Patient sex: F
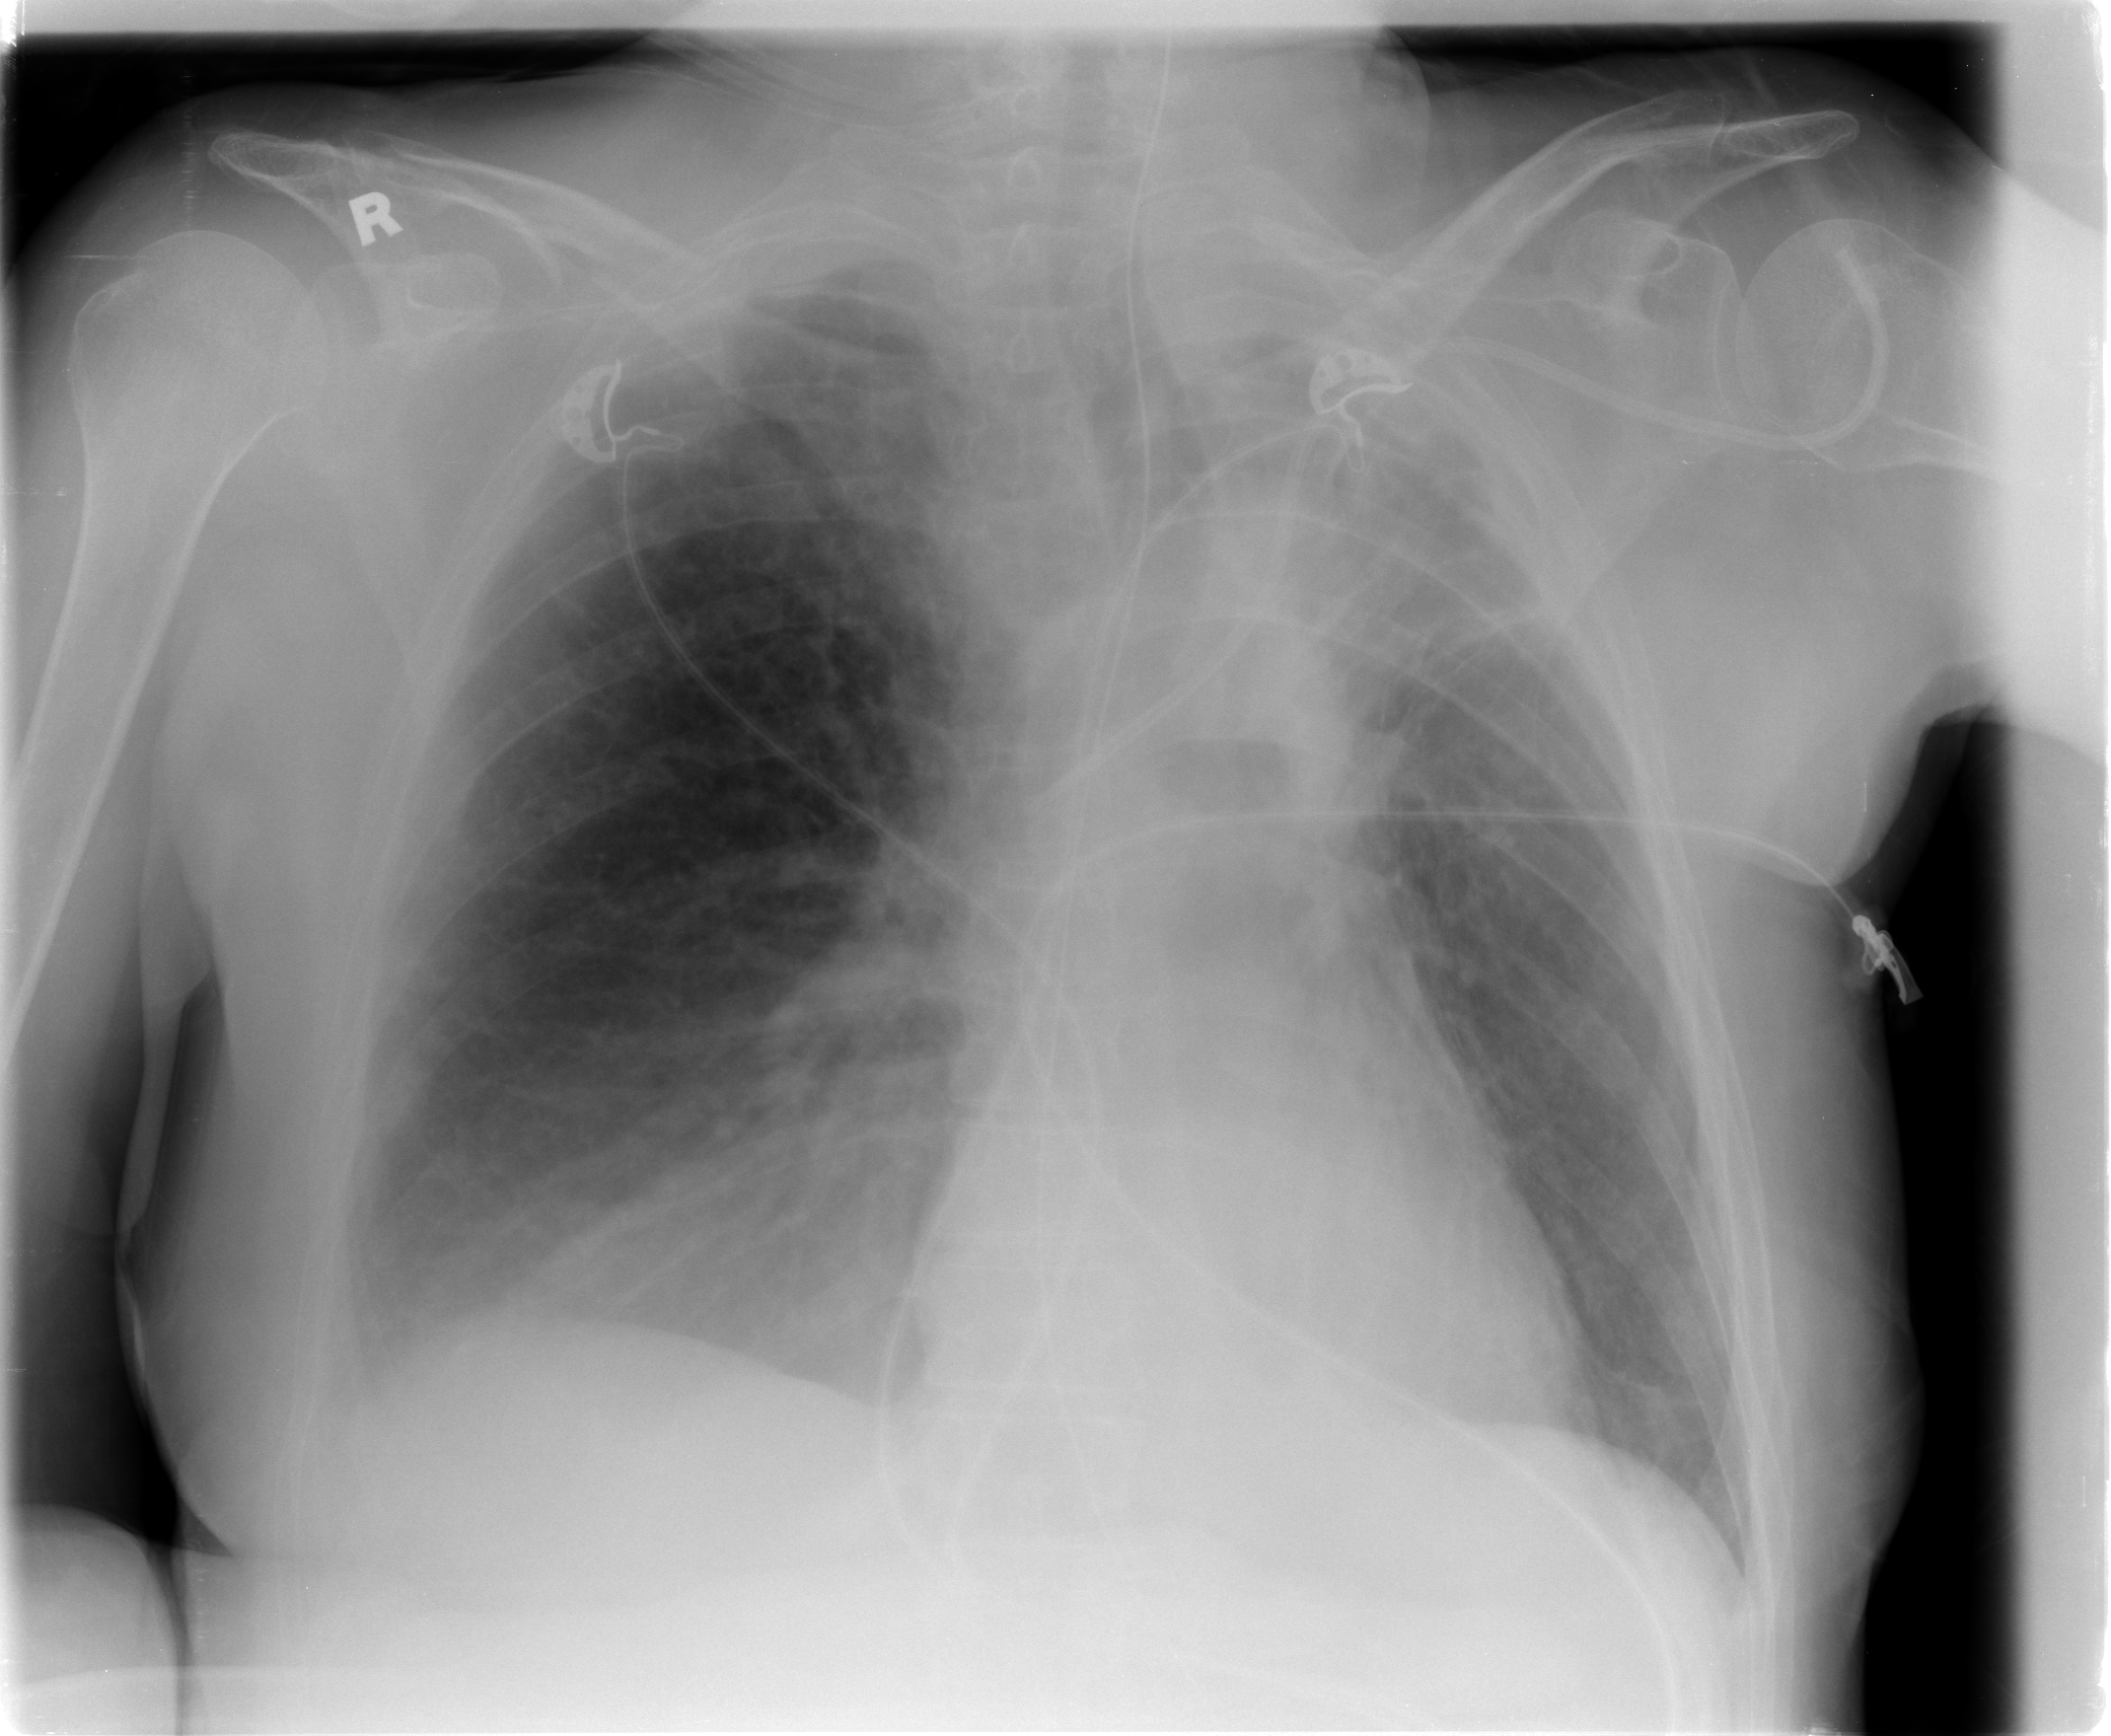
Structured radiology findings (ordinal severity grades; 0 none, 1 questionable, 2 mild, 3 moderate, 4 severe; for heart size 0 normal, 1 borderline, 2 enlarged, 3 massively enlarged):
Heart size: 0
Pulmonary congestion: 1
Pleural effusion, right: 2
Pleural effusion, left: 0
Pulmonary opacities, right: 0
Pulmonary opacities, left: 0
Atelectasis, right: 2
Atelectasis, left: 0